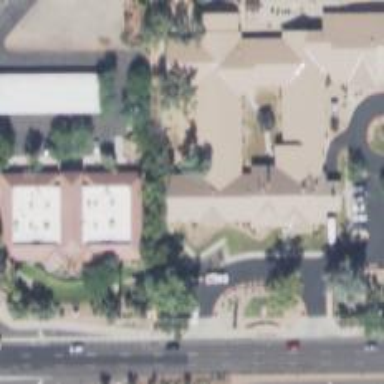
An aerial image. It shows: Healthcare clinic.